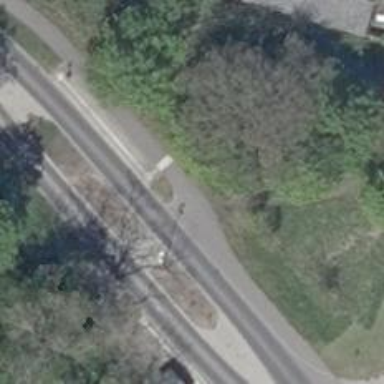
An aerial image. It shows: Asphalt sidewalk.